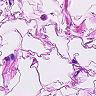
Metastatic tissue present: no